Interaction volume radius: 5 \u00c5
Interaction volume height: 30 \u00c5
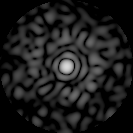
Disorder parameter: 0.8163